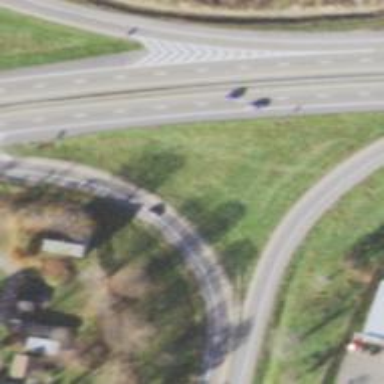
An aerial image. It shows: Asphalt motorway link.